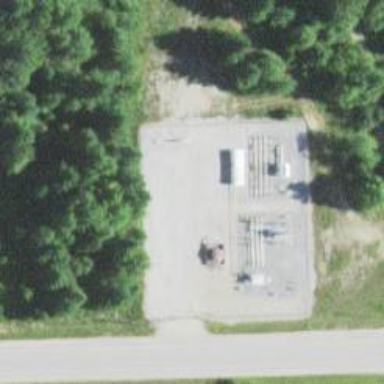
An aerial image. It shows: Gas substation for power distribution.